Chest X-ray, PA view. Patient: 67 years old, sex M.
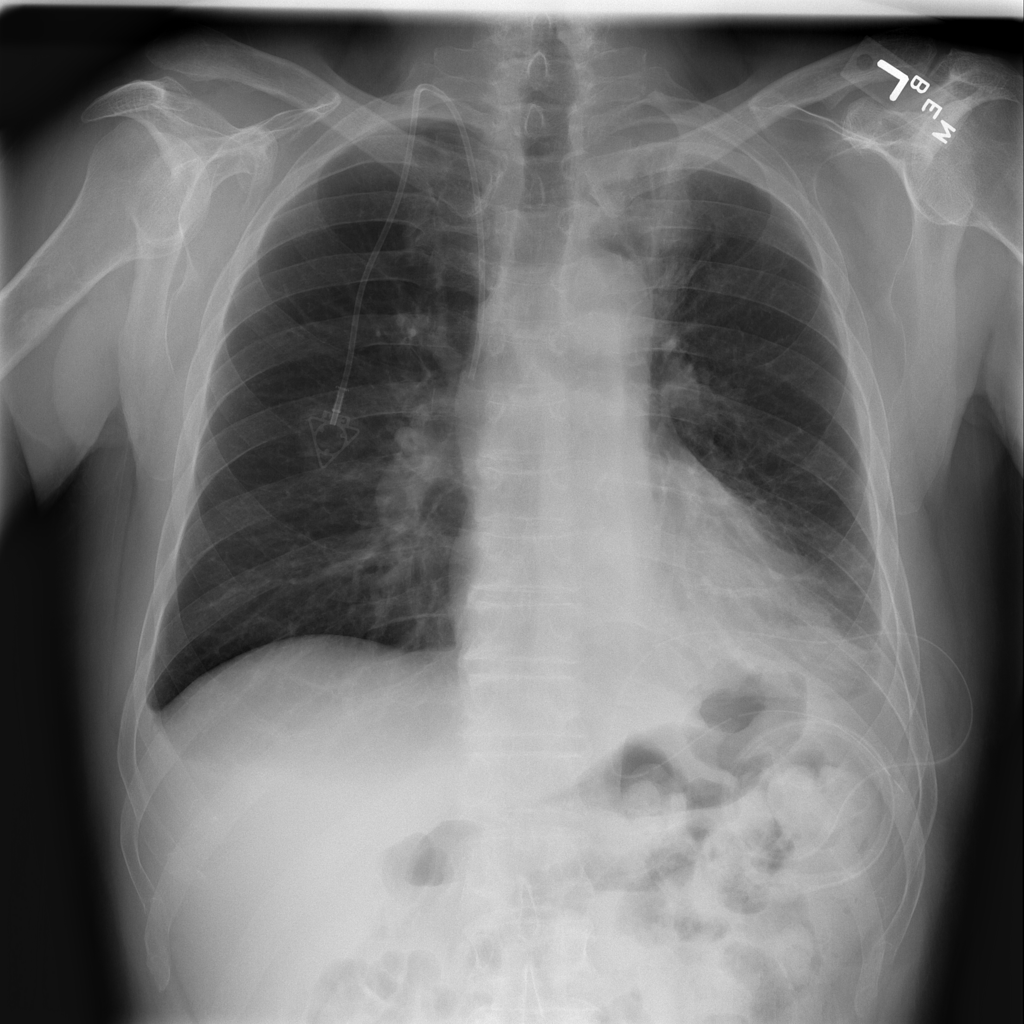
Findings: Atelectasis, Effusion